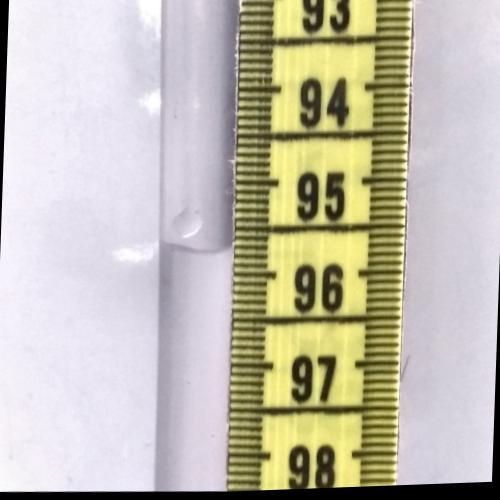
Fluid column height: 95.7 cm